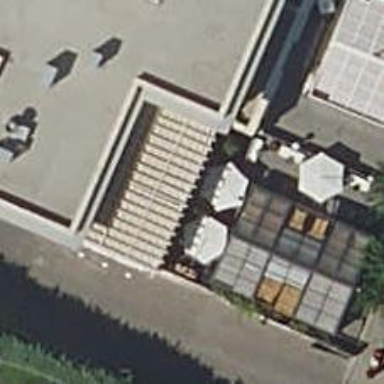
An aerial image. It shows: Restaurant.